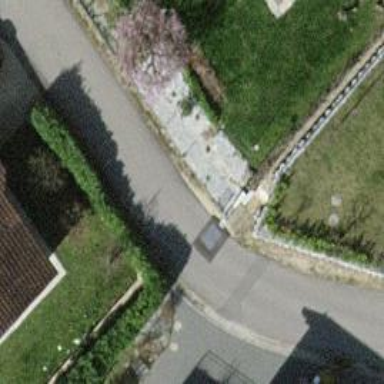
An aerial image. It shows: Minor distribution power substation with street cabinet.